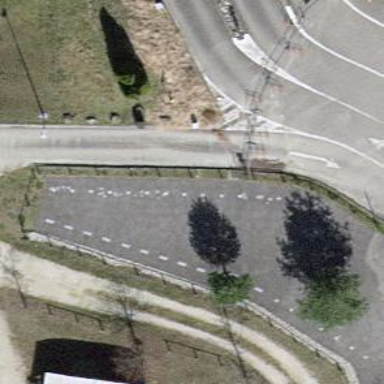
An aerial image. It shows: Motorcycle parking area.